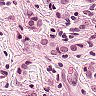
Metastatic tissue present: yes